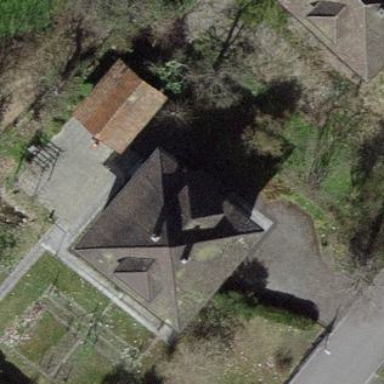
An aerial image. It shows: Detached building.